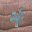
Label: 4